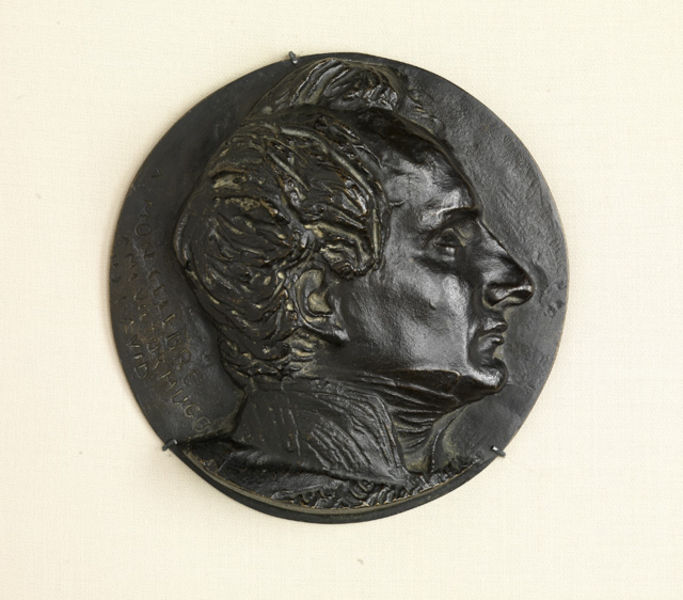
Titel: Victor Hugo
Künstler: Pierre-Jean David d'Angers
Standort: Karlsruhe
Institution: Staatliche Kunsthalle Karlsruhe
Schlagwörter: dunkel, kopf, mann, schlaf, grün, braun, frankreich, frisur, haar, mund, nase, ohr, profil, schwarz, stirn, weiss, zeichen, schal, tuch, muster, jung, augen, gesicht, kragen, mensch, tod, tot, bildnis, hals, portrait, porträt, auge, gold, haare, adel, kinn, lippen, locke, ohren, scheitel, kreis, rund, tondo, relief, schrift, modern, französisch, kaiser, napoleon, aristocracy, black, collar, dark, face, france, hair, nose, old, inschrift, brauen, halstuch, metall, brown, bronze, wange, kurze haare, geschlossen, ohrläppchen, messing, haken, medaillon, text, herrscher, gravur, geheimratsecken, halbglatze, rom, römer, profile, wangenknochen, halbprofil, portät, halbporträt, greek, man, roman, ear, head, eyes, male, metal, kin, medaille, side, siegel, bust, guss, klassik, brow, chin, mouth, scarf, french, cravat, british, prägung, münze, person, emperor, human, neck, history, rome, caesar, signature, bald, engraving, england, english, circle, eye, coin, medaillion, patina, lips, alexander, verso, gemme, medaillie, cheek, money, gentleman, medal, scharift, graviert, eingeritzt, haae, plate, round, shirt, gehängt, zinken, heads, hugo, kragne, numismatik, silhouette, recto, wand, plague, madaille, copper, medallion, engraved, chopin, european, 19. jahrhundert, clay, victor hugo, gentry, wart, ceaser, currency, mohawk, medailie, cesar, medall, julius, fake, plack, bronzeguss, augen geschlossen, monorchy, medl, fac3e, pface, wie geil, schüter, kopfhaare, anastole, genry, geschlpssen, mortrait